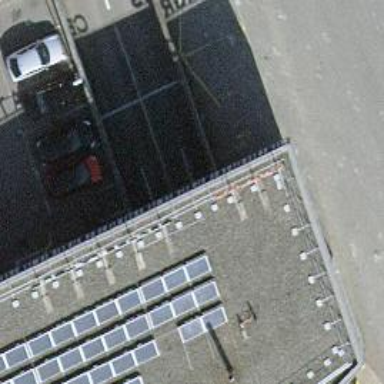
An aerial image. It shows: Parking entrance.